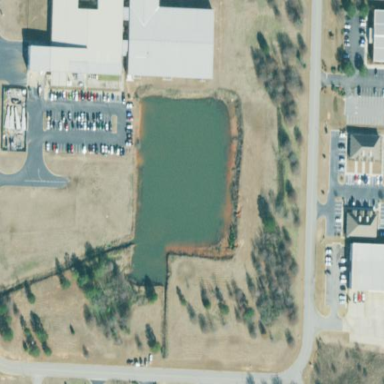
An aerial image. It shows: Stormwater basin filled with water.